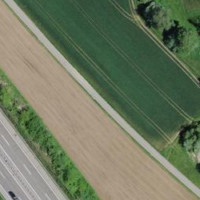
EUNIS habitat code: 57
Species observed at this site:
Ciconia ciconia